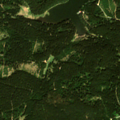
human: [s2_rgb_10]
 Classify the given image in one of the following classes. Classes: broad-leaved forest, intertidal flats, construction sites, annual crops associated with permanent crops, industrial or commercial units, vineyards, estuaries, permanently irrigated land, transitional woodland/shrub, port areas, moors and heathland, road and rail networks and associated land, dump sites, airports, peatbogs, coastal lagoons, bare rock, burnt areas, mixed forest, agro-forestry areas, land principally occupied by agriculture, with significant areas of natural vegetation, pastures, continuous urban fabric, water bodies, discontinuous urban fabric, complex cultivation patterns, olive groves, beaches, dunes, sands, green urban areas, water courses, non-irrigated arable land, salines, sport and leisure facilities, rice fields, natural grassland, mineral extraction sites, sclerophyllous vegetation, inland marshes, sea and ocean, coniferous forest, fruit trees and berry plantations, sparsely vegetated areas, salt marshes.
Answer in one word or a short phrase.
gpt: coniferous forest